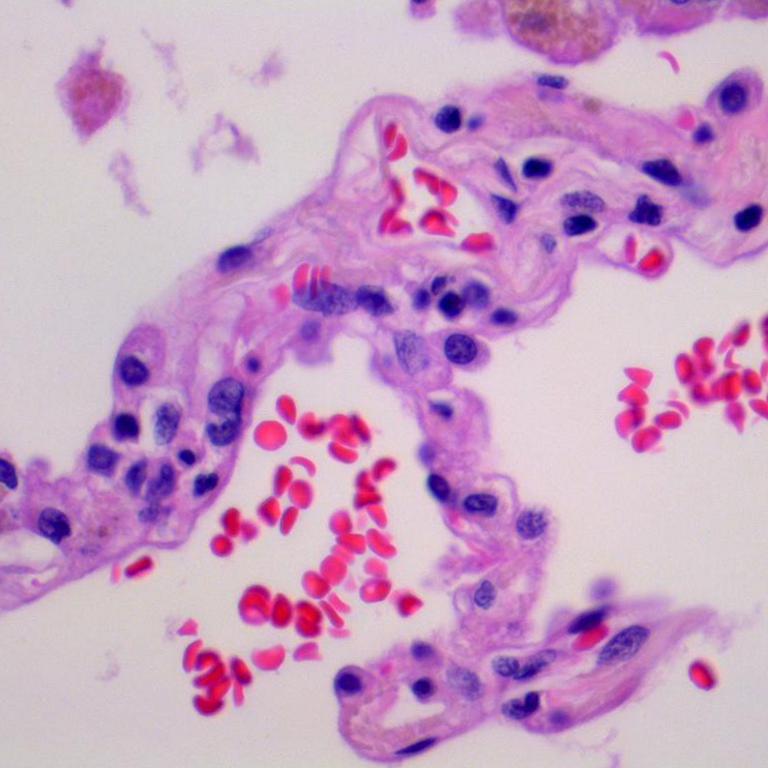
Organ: lung
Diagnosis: benign